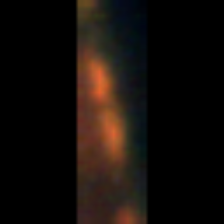
Taxon: Psuedo-nitzschia
Group: Diatoms